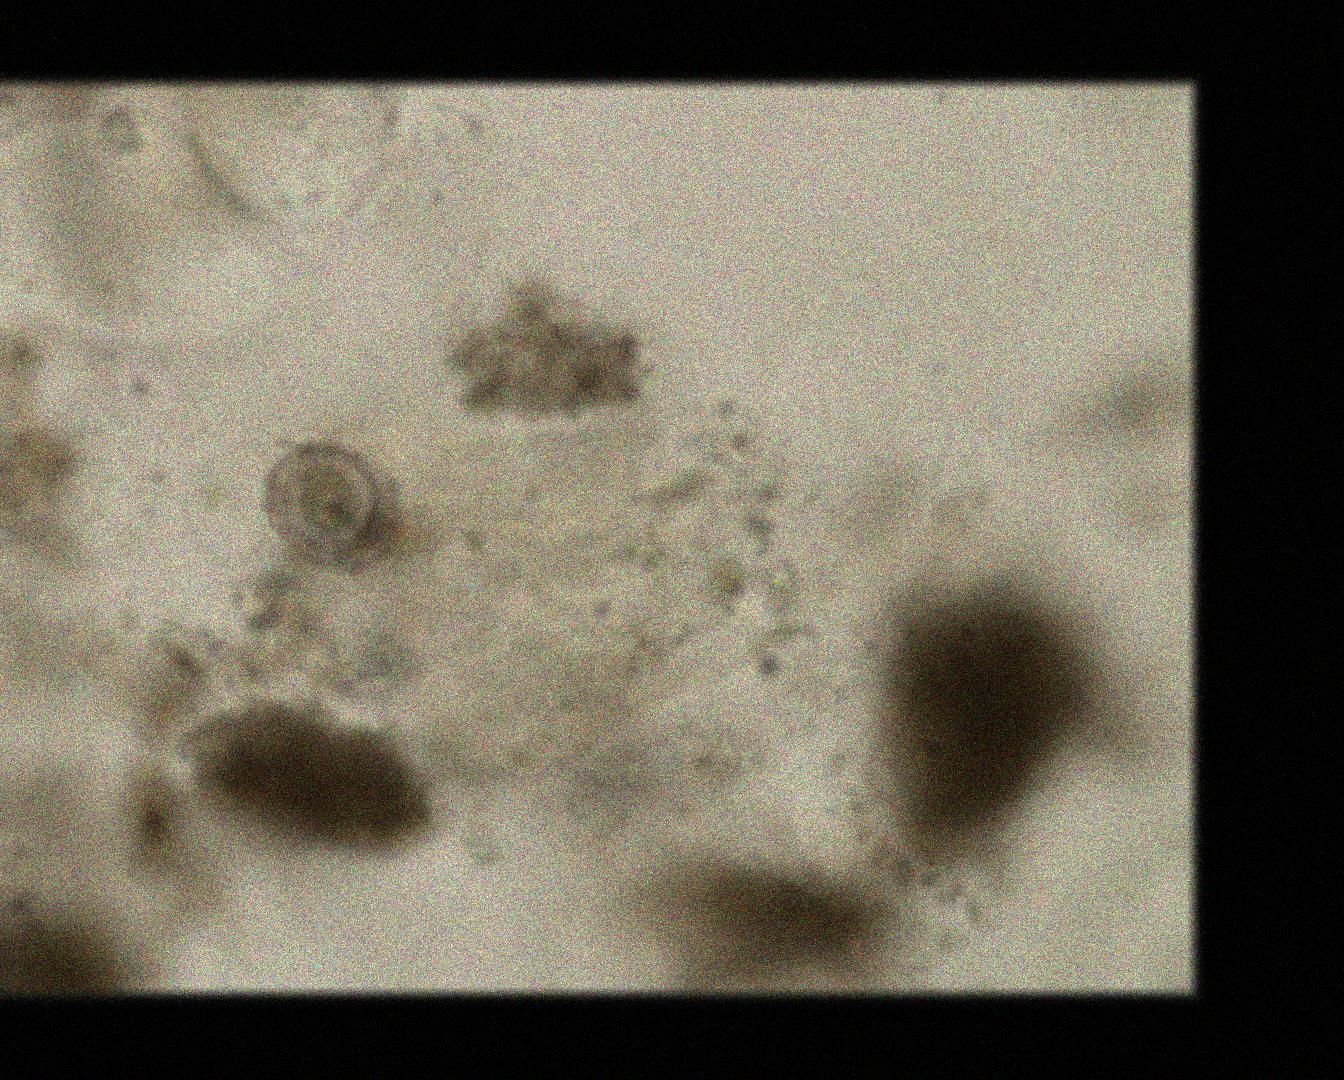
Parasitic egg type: Hymenolepis nana